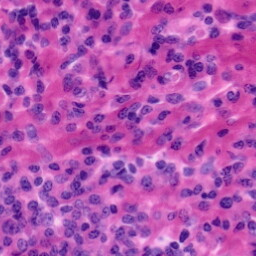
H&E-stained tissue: Tonsil